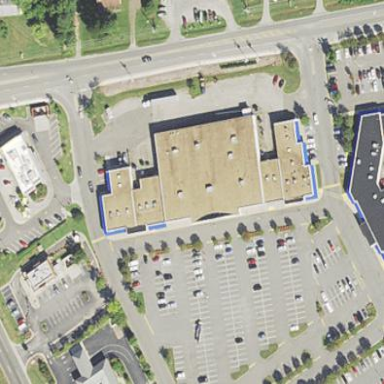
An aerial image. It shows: Retail building that houses department store.